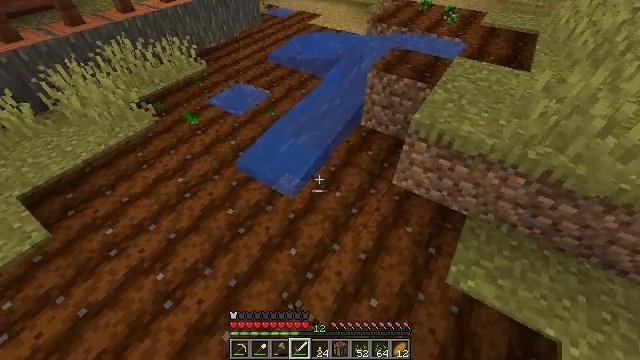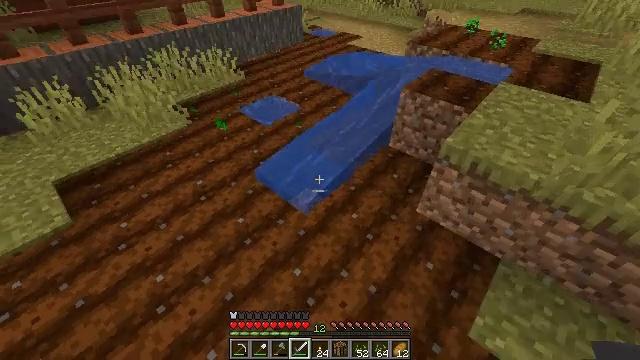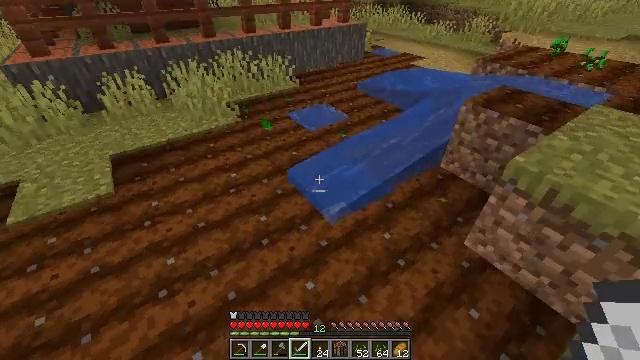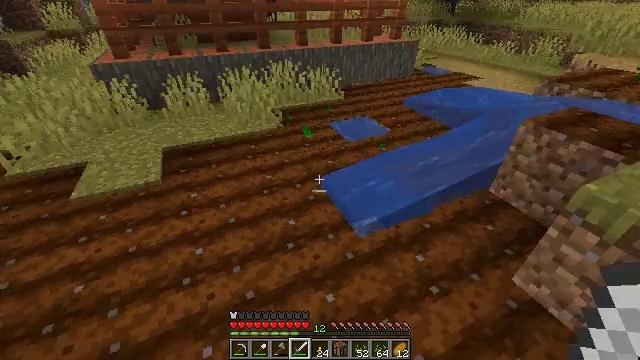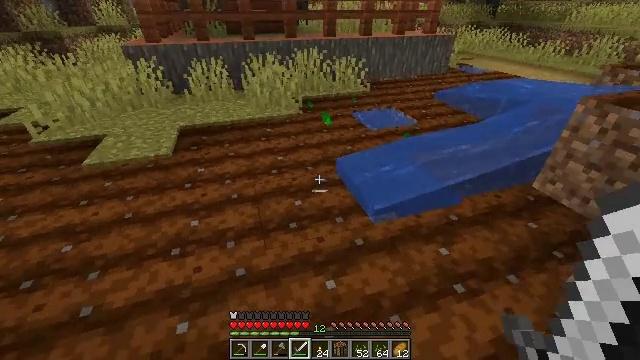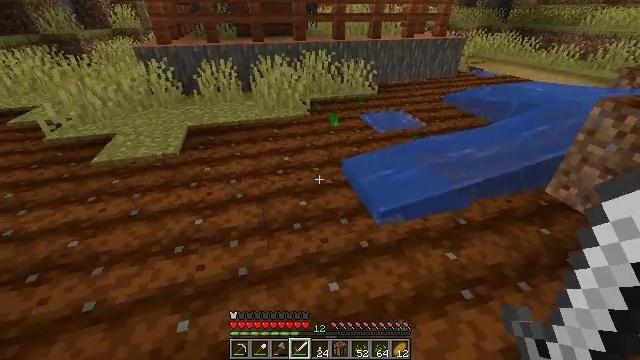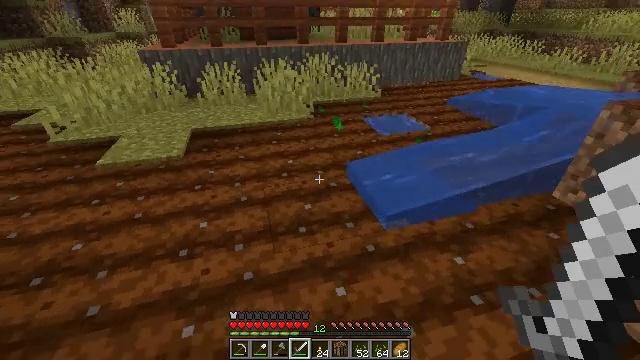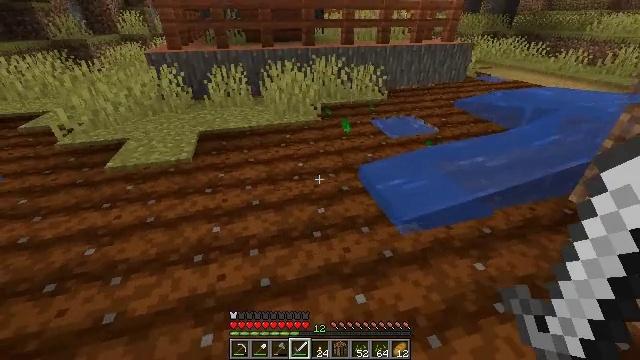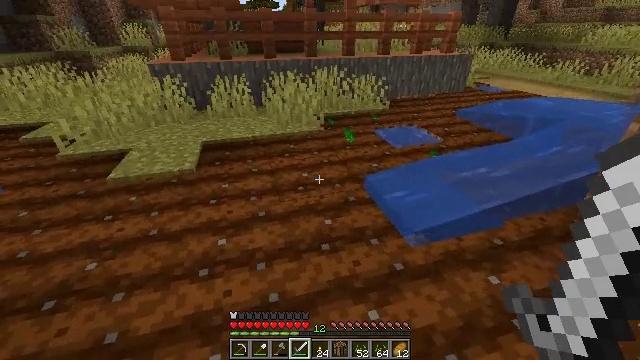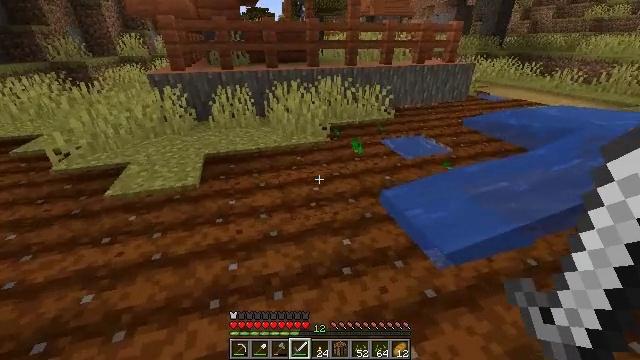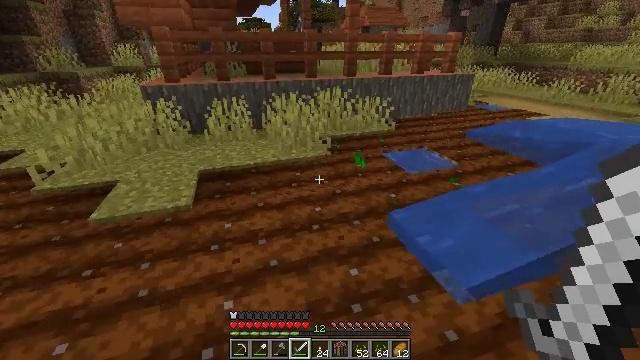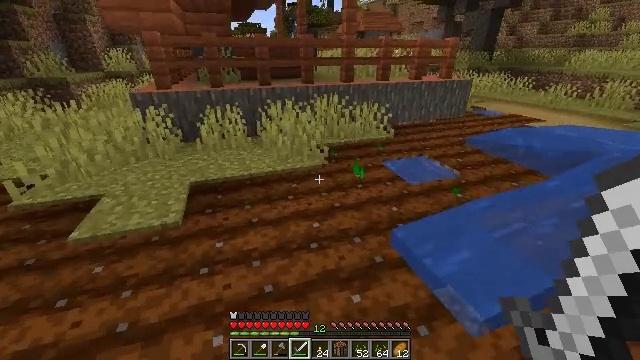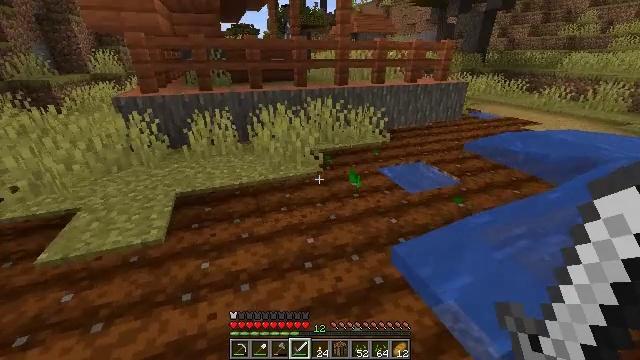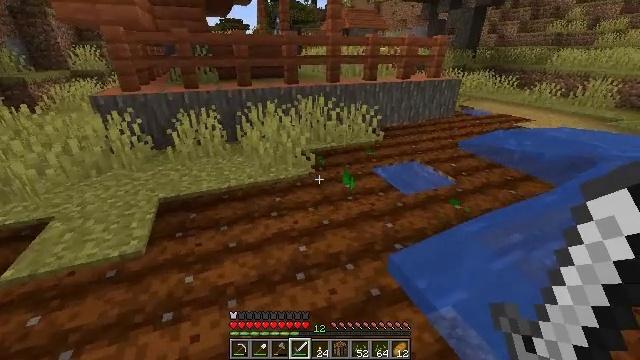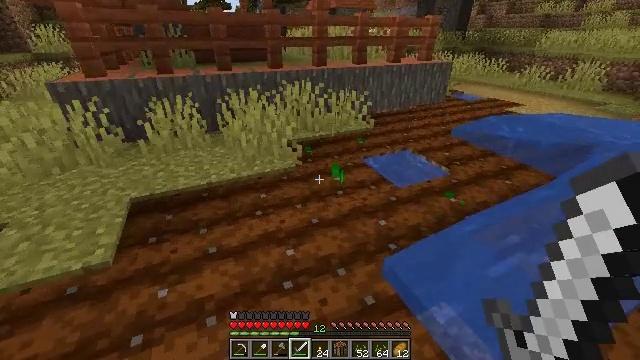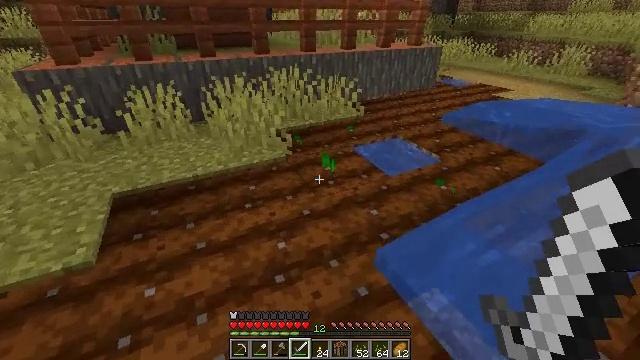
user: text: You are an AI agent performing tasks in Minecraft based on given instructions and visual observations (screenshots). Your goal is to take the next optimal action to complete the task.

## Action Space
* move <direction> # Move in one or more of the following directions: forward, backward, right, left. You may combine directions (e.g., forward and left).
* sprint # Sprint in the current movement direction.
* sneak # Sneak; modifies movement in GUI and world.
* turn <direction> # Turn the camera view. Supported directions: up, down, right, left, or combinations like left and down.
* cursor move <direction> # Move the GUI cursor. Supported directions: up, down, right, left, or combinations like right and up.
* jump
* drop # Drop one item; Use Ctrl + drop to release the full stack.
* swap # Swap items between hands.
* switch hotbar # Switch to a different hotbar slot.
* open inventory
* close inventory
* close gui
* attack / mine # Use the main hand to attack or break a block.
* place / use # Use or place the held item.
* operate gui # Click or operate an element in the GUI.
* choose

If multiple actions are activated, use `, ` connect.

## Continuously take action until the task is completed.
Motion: motion action
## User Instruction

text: Collect the melon stem for seeds.
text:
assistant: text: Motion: move forward and move right, turn left and up
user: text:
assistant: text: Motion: move forward, turn left and up
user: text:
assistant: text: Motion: turn left and up
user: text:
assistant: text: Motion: turn left and up
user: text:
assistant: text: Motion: move left, turn left
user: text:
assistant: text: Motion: move left
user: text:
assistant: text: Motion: move forward and move left
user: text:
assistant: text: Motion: move forward and move left, turn up
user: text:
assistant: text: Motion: move forward, turn right and up
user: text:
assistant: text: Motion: move forward, turn up
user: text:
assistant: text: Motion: move forward
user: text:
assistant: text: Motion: move forward, turn right
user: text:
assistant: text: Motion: move forward, turn right
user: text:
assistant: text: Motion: move forward, turn right and down
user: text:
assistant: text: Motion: move forward, turn right and down
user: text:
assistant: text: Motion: move forward, turn right and down
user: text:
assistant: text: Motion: move forward, turn right and down
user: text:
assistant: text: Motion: move forward, turn right
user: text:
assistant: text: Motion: move forward, turn right and down
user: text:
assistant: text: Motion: move forward, attack / mine
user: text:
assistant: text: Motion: attack / mine
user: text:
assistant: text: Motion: turn left, attack / mine
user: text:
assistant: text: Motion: attack / mine
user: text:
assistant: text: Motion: attack / mine
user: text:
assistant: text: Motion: turn down, attack / mine
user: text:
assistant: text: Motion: attack / mine